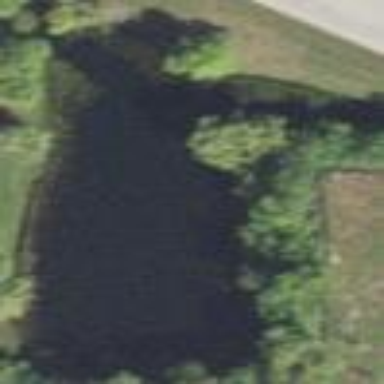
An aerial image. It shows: Pond with natural water.